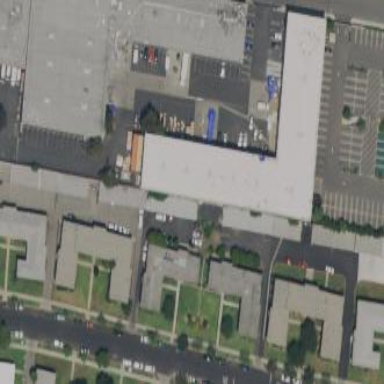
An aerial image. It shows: Warehouse building.